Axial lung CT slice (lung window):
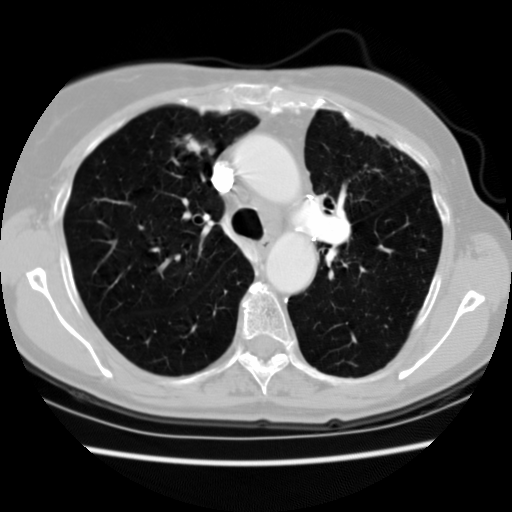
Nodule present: yes
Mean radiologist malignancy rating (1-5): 4.75